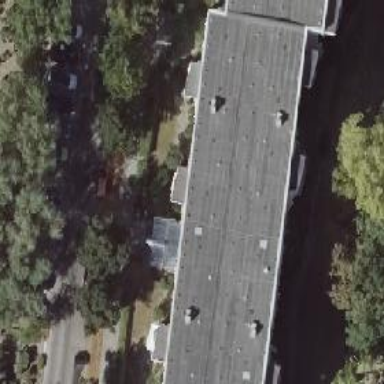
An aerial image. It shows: Apartment building with flat roof.